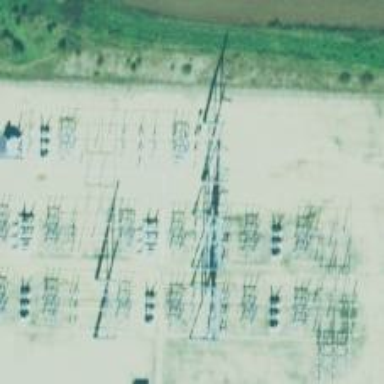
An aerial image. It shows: Switch used for power control.